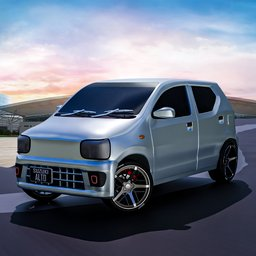
Label: mechanical